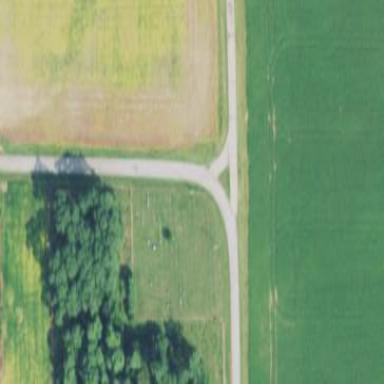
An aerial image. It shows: Cemetery.